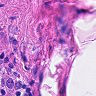
Metastatic tissue present: no